Aerial crown-view tile of a tropical tree (Barro Colorado Island, Panama), acquired 20241014:
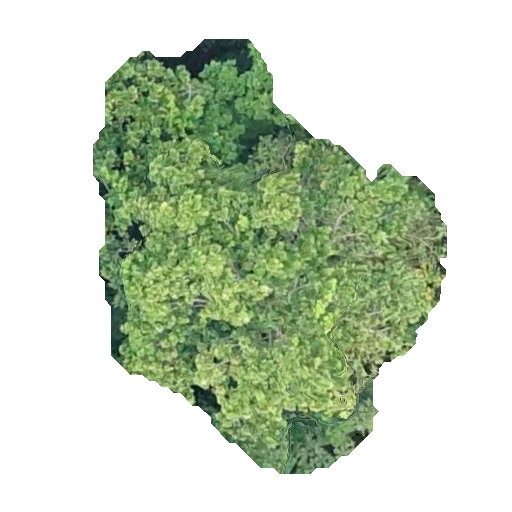
Species: Anacardium excelsum
GBIF accepted scientific name: Anacardium excelsum
Crown area: 158.888 m²